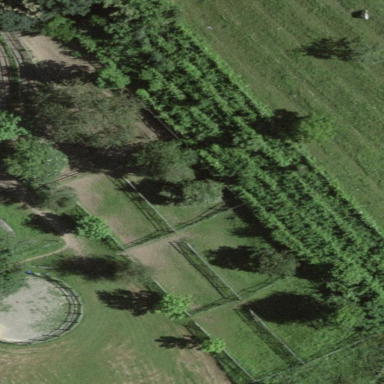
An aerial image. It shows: Area designated for horse riding.